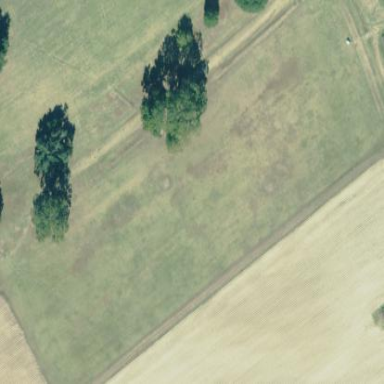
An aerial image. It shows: Grassy area designated for driving range golf.